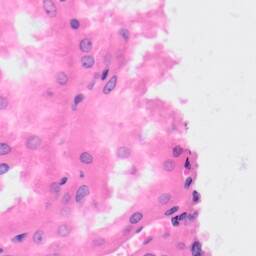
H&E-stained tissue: Kidney